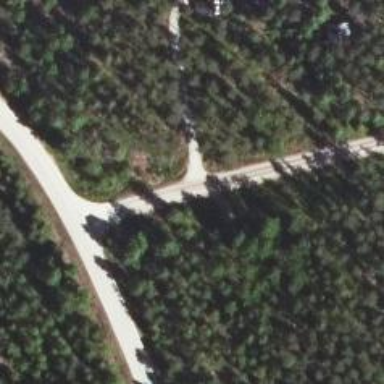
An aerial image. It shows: Unclassified road.